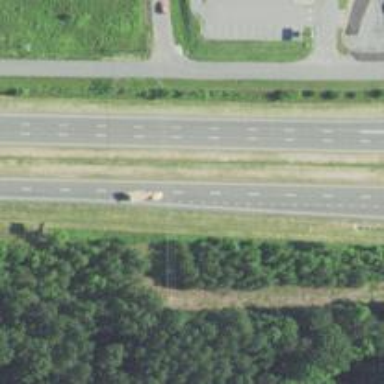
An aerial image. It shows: Motorway junction.